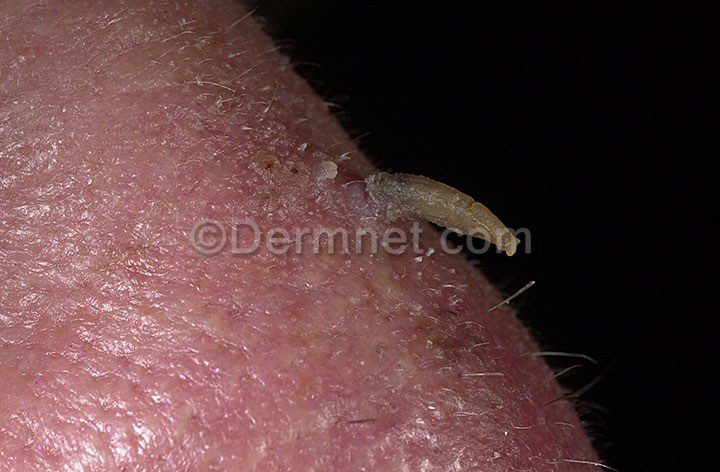
Disease: Actinic Keratosis Basal Cell Carcinoma and other Malignant Lesions